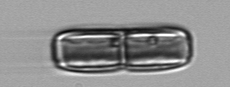
Label: Ephemera